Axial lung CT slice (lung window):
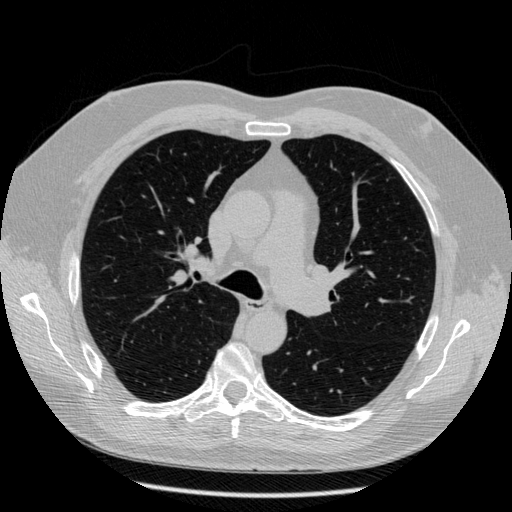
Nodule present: no